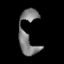
Tissue: lung
Cell type: Epithelial cells
Senescence score: 0.1984
Nuclear area (px): 637
Mean DAPI intensity: 120.331